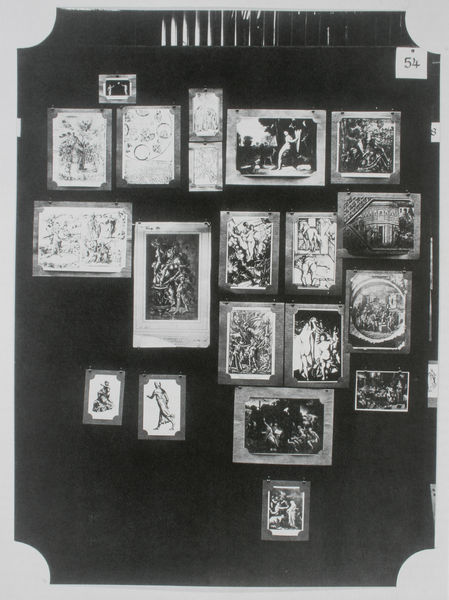
Titel: Der Bilderatlas Mnemosyne - Tafel 54 aus der sogenannten "vorletzten" Fassung des Bilderatlas
Künstler: Aby Warburg
Standort: London
Institution: Warburg Institute ©
Schlagwörter: dunkel, mann, weiß, menschen, frau, grau, schwarz, regal, wand, rahmen, bild, stoff, kreis, pferd, bilder, bücher, fotos, düster, rand, sepia, tafel, reflexe, nackte, collage, galerie, foto, fotografie, photographie, hängen, untergrund, schwarzweiss, stich, photo, karton, buchrücken, hängend, regale, sammlung, gerahmt, abgerundet, aufnahme, motive, miniaturen, wnd, archiv, pathosformel, ausschnitte, hamburg, atlas, aufnahmen, fotografien, photos, aufgeklebt, bilderwand, erinnerungen, schautafel, abgrundet, ungeordnet, photograhie, warburg, photographien, aby warburg, aby, bilderatlas, mnemosyne, pinnwand, kollektion, pin, portfolio, ragel, schwarz stoff, stechnadel, tafl, vierundfünfzig, fotowand, 54, aufnahmw, schautafel#, gradiva